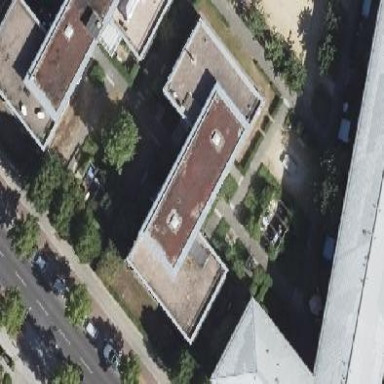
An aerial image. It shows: Building with apartments and flat roof.